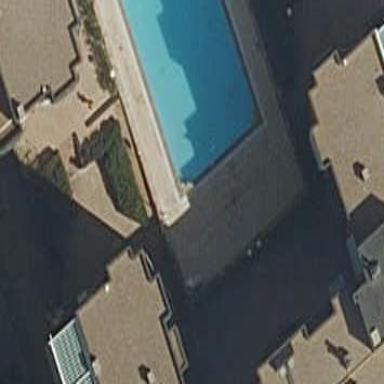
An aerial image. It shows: Swimming pool located in leisure land.